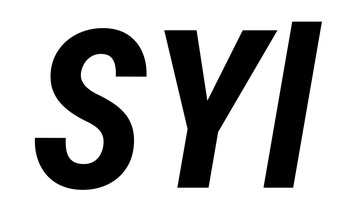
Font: Roboto-Italic_Condensed_Bold_Italic